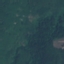
Land use / land cover: Forest